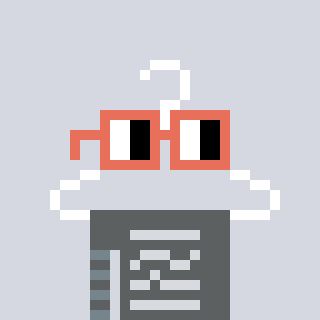
a pixel art character with square orange glasses, a hanger-shaped head and a darkbrown-colored body on a cool background